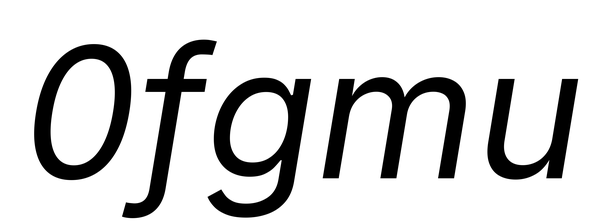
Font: Inter-Italic_Italic